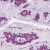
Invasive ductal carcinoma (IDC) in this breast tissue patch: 1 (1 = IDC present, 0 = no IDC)